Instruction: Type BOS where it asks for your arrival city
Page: home
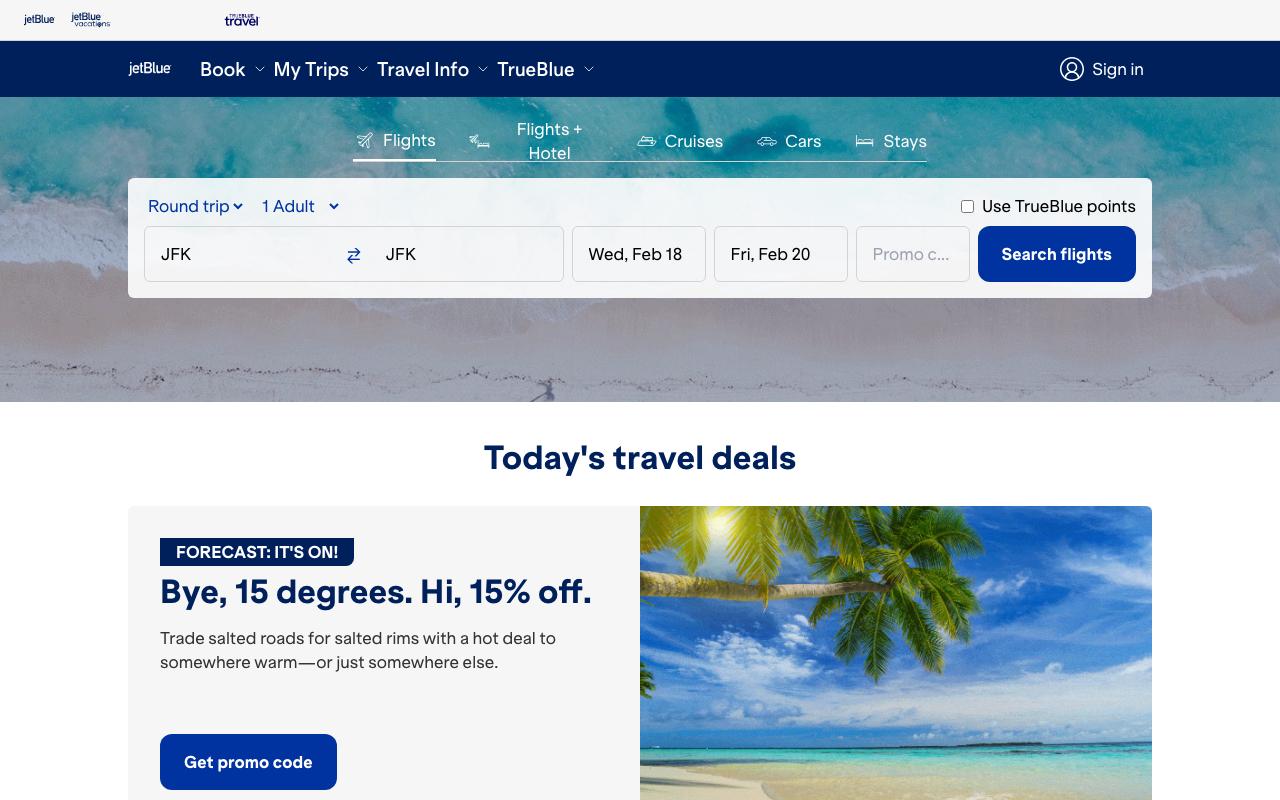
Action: type